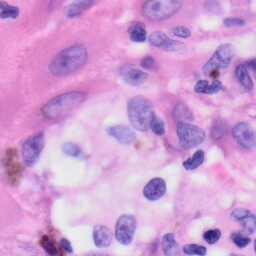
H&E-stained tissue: Skin